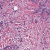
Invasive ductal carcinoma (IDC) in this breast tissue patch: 1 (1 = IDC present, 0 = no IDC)